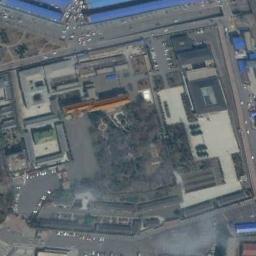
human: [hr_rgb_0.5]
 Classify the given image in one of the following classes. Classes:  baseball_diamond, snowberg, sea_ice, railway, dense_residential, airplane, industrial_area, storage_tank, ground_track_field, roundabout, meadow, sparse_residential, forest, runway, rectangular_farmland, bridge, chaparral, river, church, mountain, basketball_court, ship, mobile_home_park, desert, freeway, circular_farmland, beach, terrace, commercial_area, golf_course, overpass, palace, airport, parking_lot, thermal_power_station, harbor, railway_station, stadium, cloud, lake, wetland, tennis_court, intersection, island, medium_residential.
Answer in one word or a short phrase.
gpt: palace